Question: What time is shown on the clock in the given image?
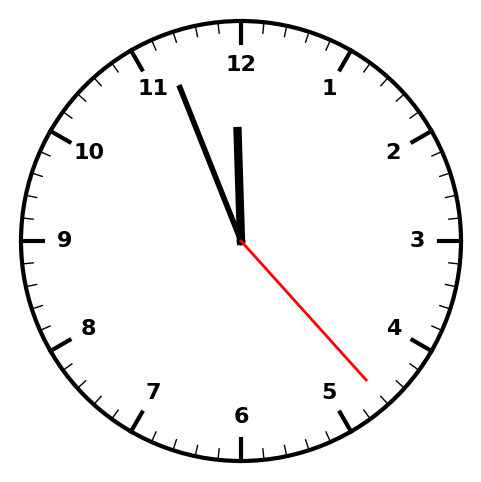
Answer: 11:56:23